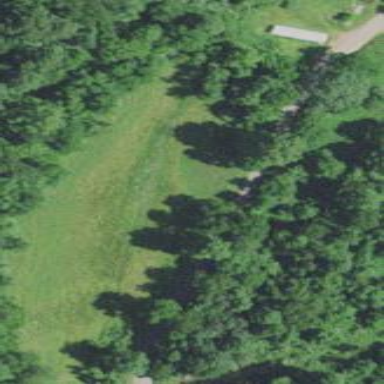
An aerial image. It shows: Beautiful meadow.